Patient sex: M
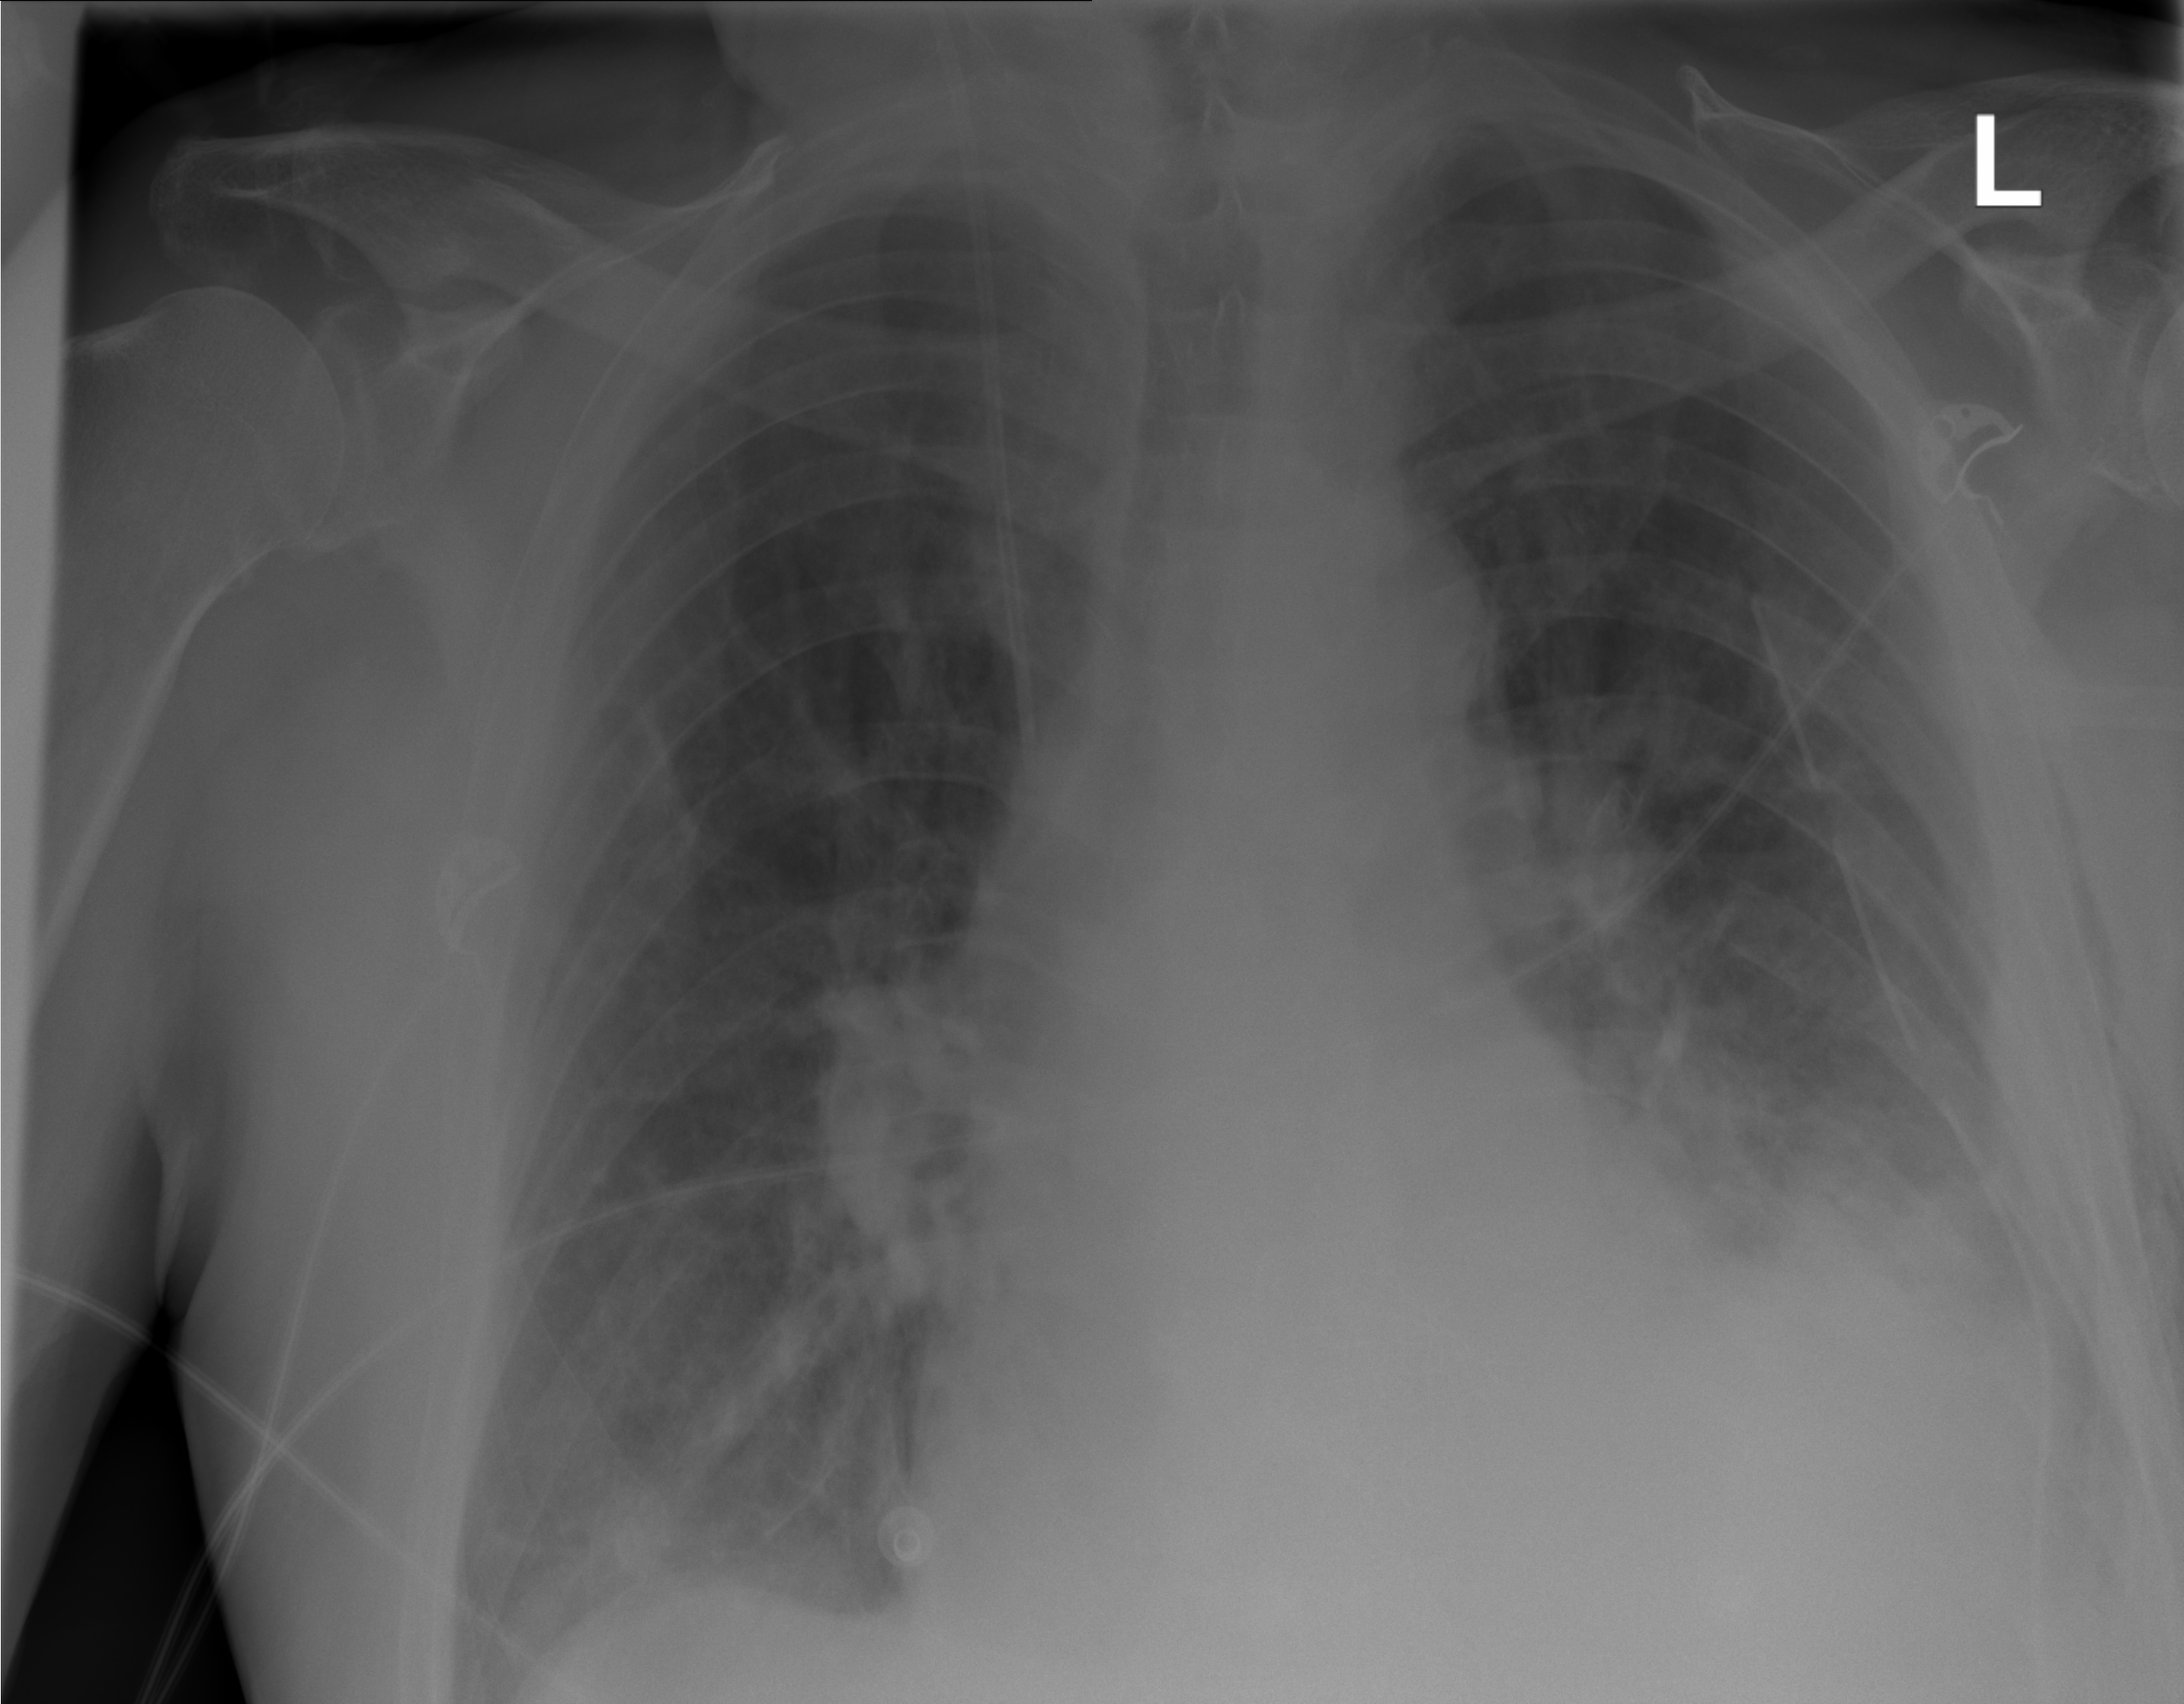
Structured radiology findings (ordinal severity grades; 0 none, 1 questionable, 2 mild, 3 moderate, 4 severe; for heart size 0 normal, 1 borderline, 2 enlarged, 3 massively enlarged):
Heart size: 2
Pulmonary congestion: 2
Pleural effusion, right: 1
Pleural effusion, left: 2
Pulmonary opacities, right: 0
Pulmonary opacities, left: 2
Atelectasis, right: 2
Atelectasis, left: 2